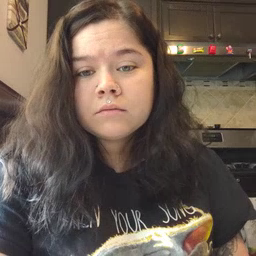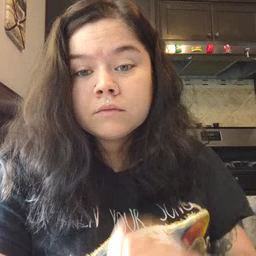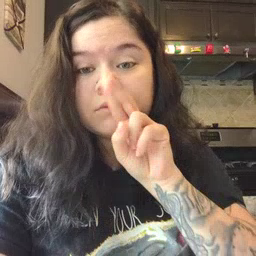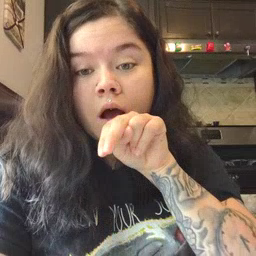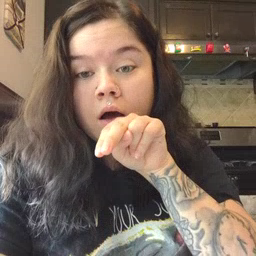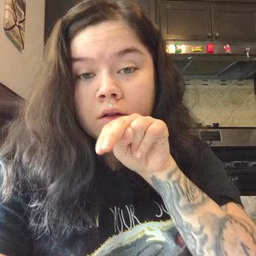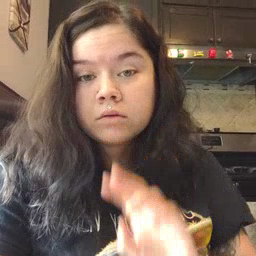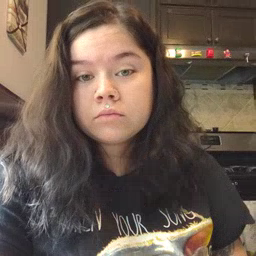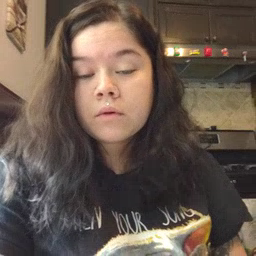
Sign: tongue